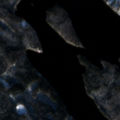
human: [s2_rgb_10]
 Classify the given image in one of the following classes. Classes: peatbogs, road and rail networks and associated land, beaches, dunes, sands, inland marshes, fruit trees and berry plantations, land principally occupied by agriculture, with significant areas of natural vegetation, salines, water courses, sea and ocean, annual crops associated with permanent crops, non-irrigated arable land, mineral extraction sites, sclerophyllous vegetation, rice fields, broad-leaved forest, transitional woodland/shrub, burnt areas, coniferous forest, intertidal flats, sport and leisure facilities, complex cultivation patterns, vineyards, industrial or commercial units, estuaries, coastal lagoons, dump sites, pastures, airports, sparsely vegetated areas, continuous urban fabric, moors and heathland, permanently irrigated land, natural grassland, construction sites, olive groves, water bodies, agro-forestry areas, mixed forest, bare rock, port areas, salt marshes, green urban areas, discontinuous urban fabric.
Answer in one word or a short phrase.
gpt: broad-leaved forest, coniferous forest, mixed forest, water bodies